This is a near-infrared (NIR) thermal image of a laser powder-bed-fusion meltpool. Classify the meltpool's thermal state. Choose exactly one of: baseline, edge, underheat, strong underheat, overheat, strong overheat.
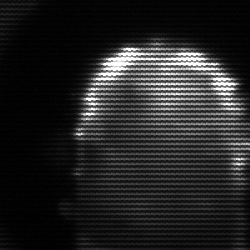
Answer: baseline